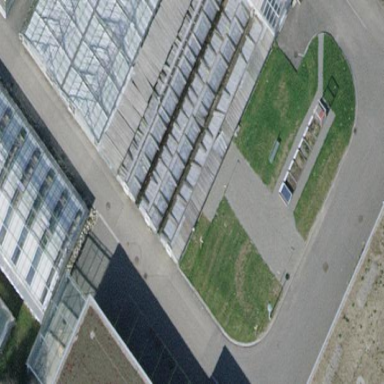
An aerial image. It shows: Greenhouse.